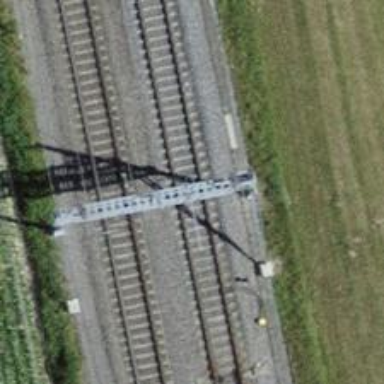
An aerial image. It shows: Railway switch with the turnout side on the right.